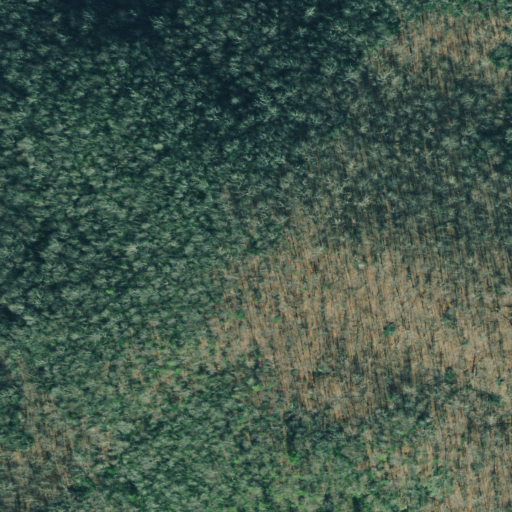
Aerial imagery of mountain in Georgia named Queen Mine Knob containing mixed forest and deciduous forest